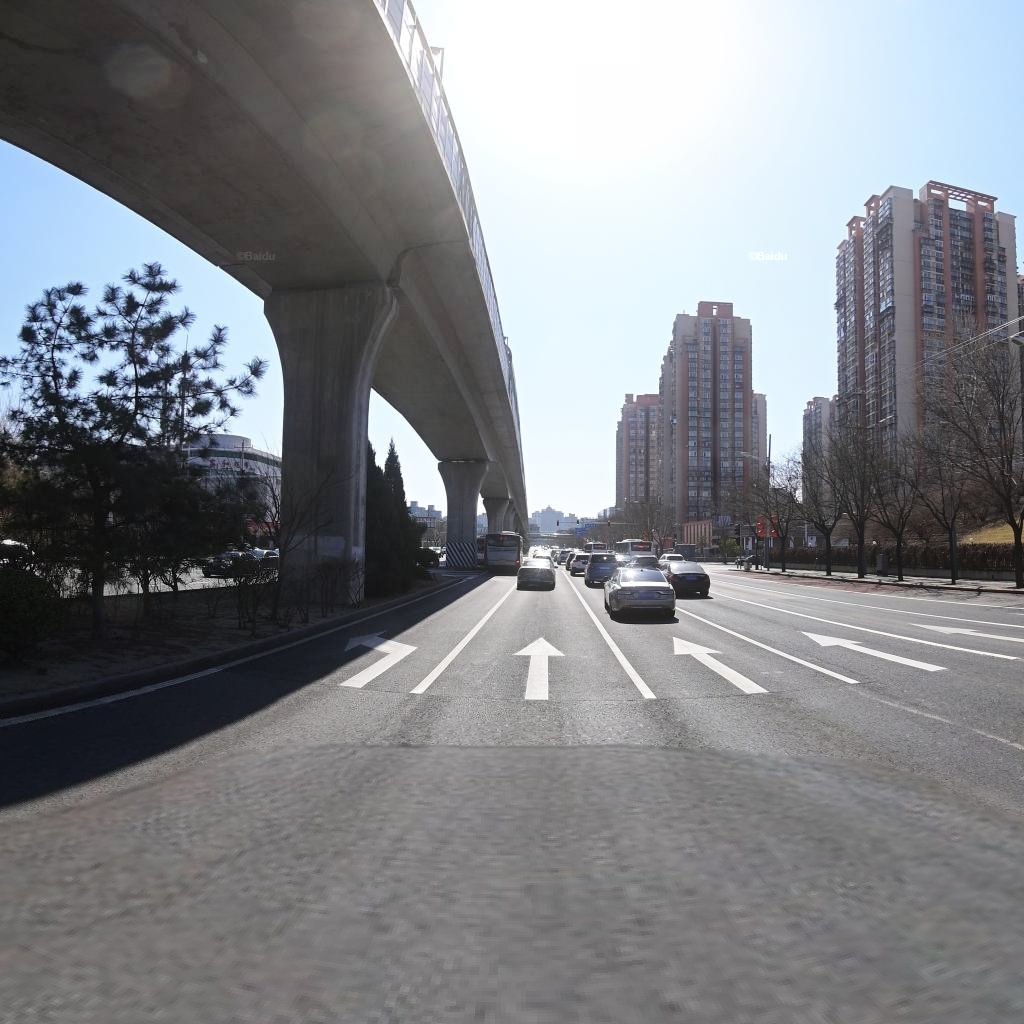
Region: Chaoyang
Road damage annotations: longitudinal crack, transverse crack, longitudinal patch